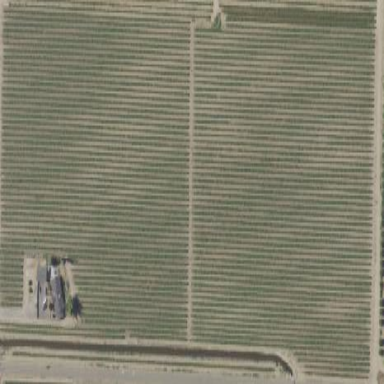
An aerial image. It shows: Vineyard.